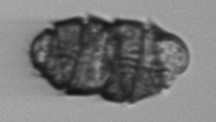
Label: Margalefidinium